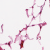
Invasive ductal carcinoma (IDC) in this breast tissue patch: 0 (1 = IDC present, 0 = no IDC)